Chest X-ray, PA view. Patient: 51 years old, sex F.
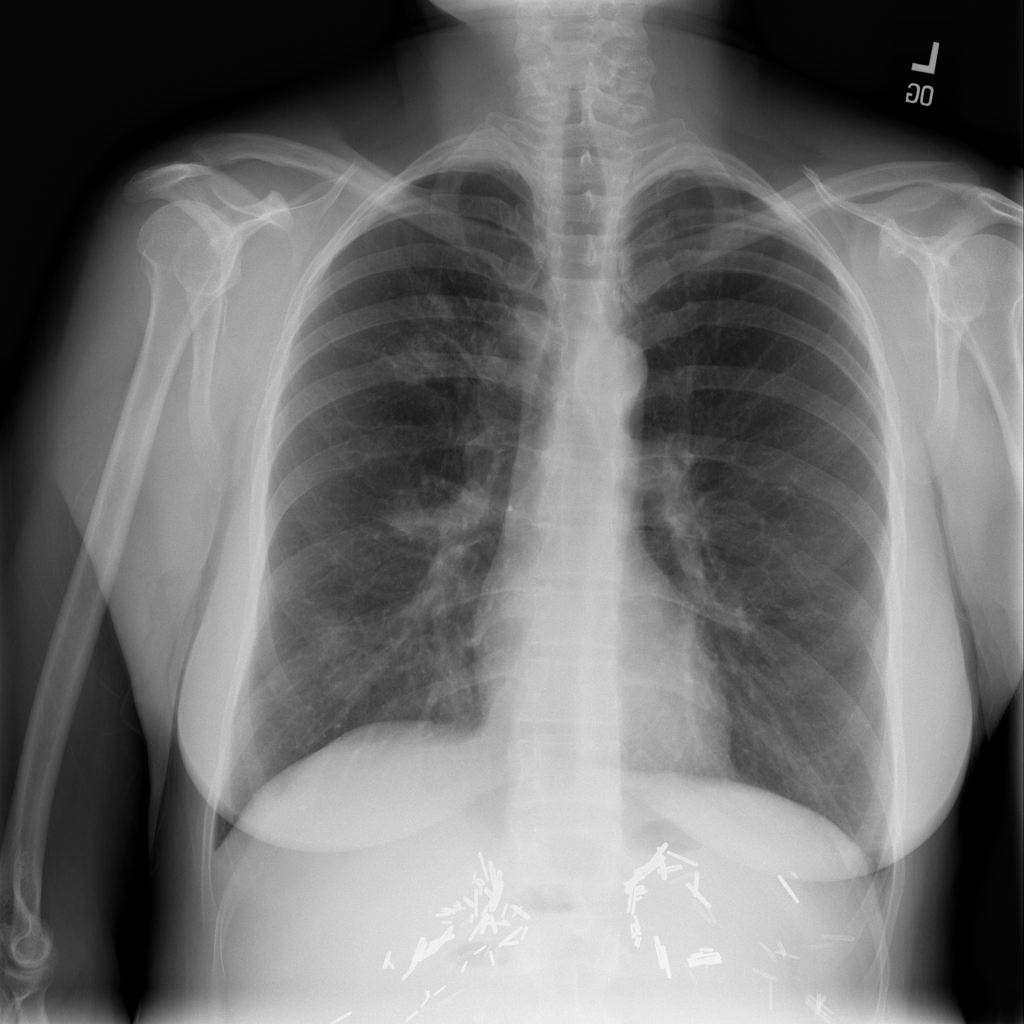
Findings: Mass, Nodule